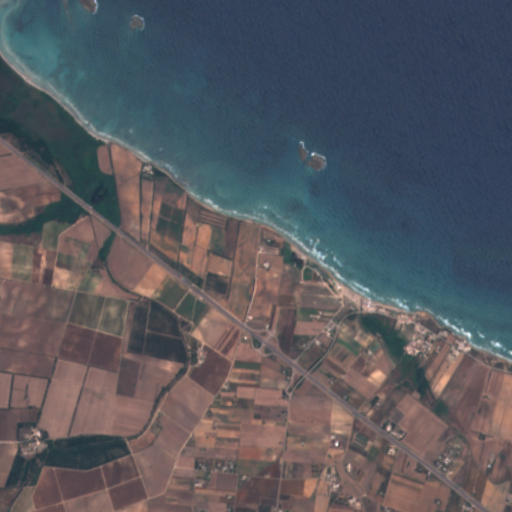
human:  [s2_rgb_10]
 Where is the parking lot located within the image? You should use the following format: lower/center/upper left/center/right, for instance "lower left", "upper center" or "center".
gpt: The parking lot is located in the center right of the image.
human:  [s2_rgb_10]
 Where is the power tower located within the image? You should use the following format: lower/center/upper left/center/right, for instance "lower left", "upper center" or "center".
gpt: The power tower is located in the lower right of the image.
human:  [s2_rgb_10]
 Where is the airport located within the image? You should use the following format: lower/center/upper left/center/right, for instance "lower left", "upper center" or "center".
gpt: There is no airport in the image.